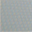
Piece: xx